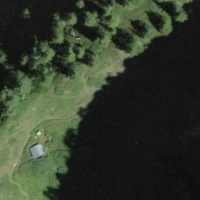
EUNIS habitat code: 26
Species observed at this site:
Erebia aethiops
Parnassius apollo
Thymelicus sylvestris